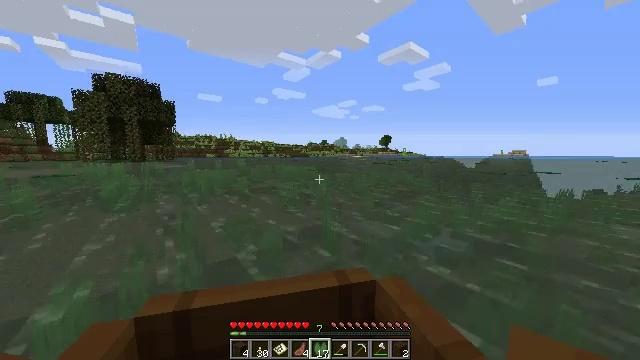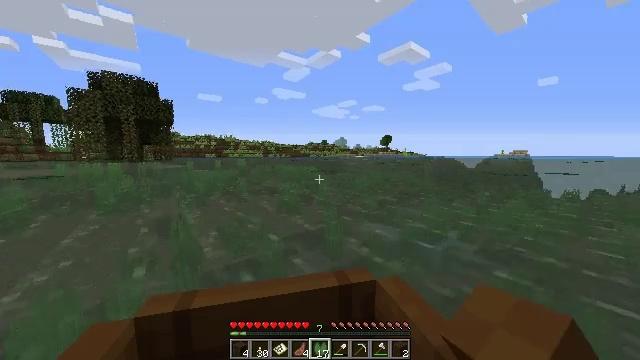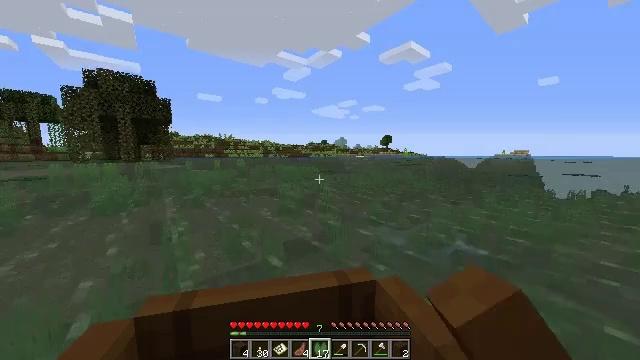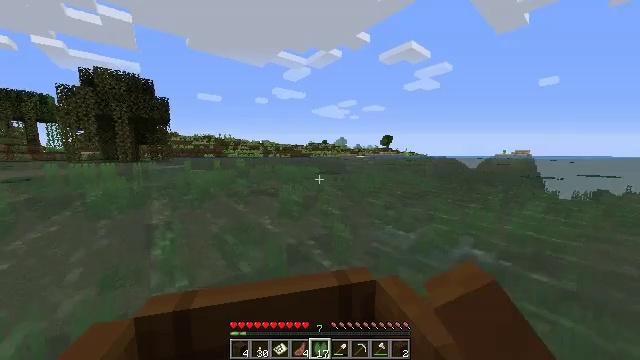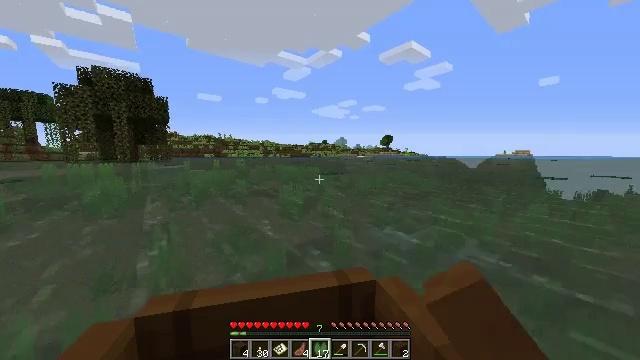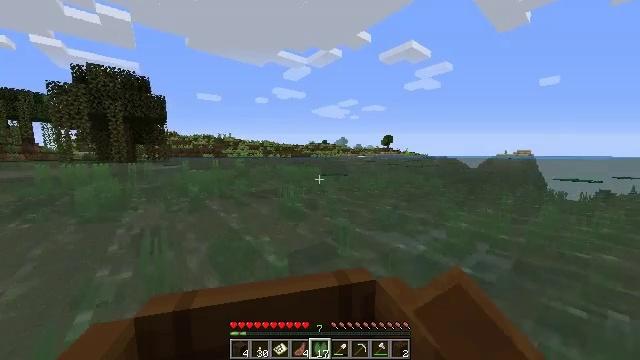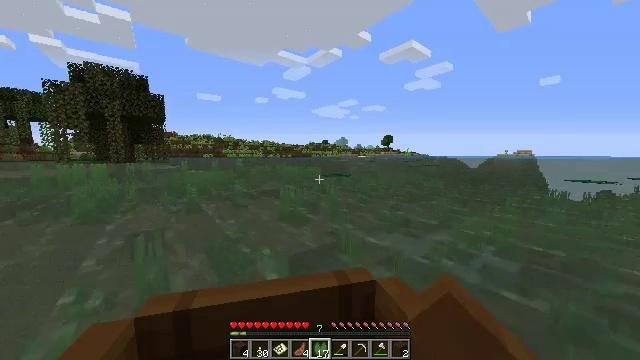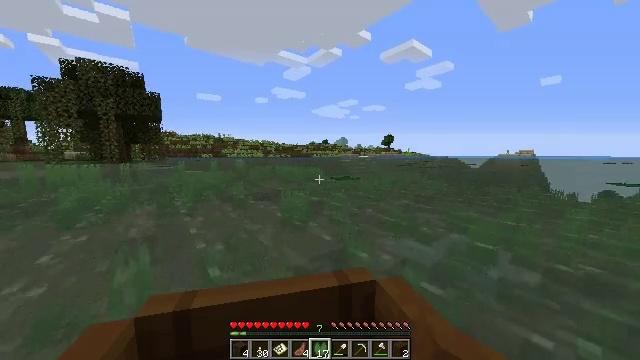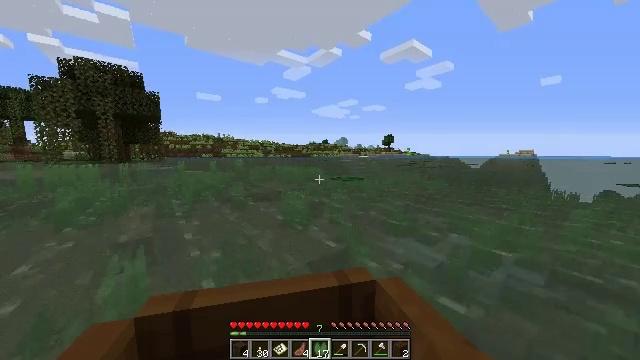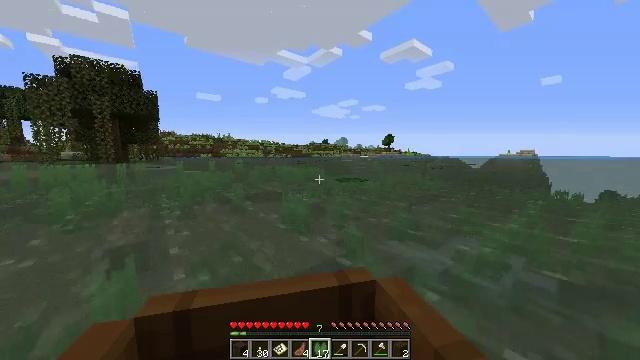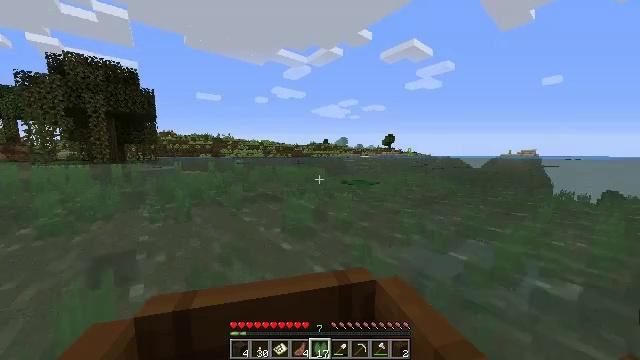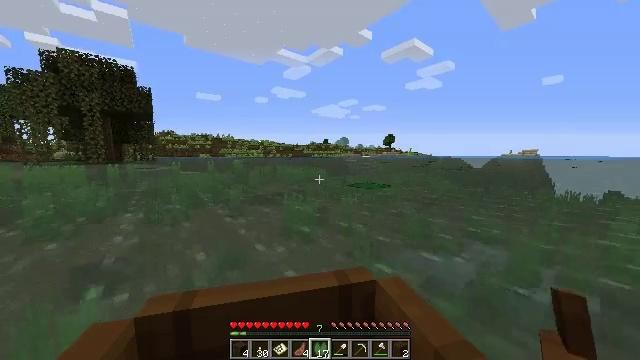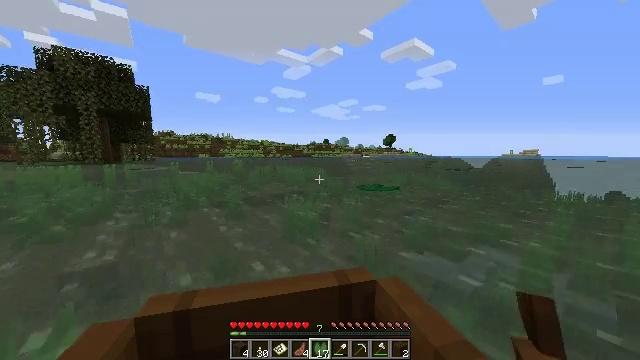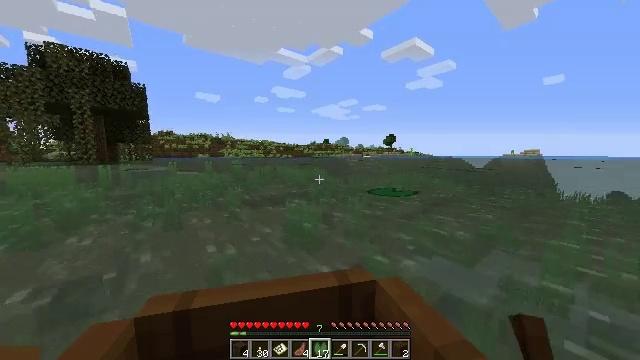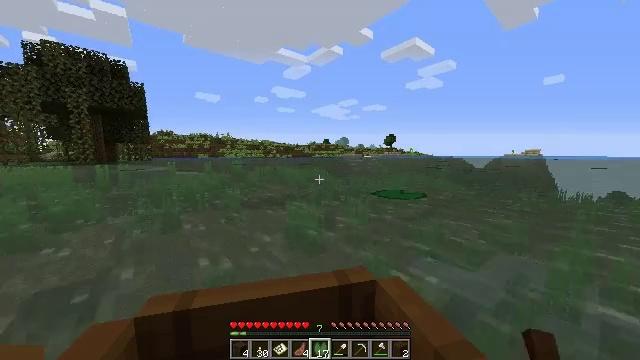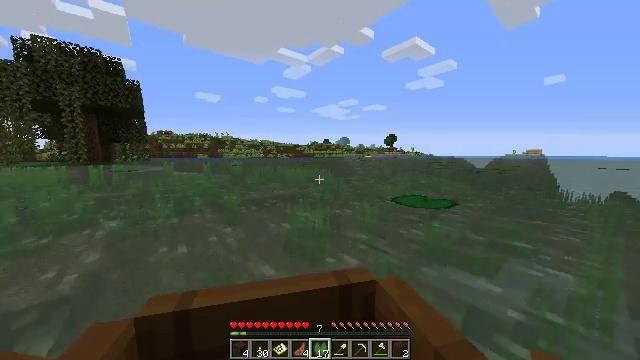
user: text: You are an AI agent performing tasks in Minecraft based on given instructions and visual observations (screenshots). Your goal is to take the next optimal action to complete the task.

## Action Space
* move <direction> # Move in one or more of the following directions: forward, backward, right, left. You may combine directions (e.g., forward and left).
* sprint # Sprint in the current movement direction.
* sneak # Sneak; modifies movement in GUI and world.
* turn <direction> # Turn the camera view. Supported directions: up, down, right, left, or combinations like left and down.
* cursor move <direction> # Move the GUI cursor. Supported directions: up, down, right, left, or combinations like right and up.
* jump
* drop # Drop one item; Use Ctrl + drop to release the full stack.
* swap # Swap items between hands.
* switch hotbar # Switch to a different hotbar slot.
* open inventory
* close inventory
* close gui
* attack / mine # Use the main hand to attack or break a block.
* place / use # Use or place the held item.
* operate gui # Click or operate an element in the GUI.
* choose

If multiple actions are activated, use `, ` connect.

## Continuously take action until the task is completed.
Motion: motion action
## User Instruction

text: Mine the sugar cane near rivers.
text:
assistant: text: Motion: move forward
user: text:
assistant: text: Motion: move forward
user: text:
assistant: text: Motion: move forward
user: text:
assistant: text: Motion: move forward
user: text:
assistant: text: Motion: move forward
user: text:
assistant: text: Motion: move forward
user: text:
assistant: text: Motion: move forward
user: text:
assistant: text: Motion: move forward
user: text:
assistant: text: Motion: move forward
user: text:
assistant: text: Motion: move forward
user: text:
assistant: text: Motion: move forward
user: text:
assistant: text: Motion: move forward
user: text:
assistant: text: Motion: move forward
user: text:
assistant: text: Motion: move forward
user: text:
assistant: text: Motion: move forward
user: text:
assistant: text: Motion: move forward
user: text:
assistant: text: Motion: move forward
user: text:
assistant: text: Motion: move forward
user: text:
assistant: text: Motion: move forward
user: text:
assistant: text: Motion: move forward
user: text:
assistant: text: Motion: move forward
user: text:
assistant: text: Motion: move forward
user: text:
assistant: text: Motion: move forward
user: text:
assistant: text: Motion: move forward
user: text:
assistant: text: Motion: move forward
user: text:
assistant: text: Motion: move forward
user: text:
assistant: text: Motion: move forward
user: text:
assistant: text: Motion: move forward
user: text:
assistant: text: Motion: move forward
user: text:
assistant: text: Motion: move forward